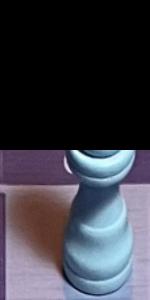
Label: Queen_White